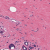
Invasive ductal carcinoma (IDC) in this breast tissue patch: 0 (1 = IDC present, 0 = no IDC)